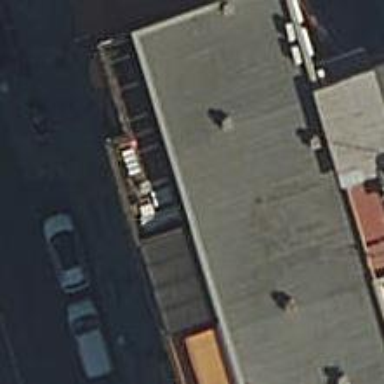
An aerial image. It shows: Clothing store.